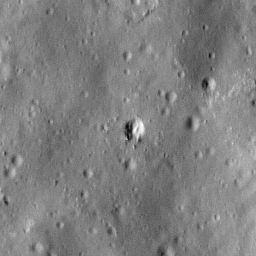
Pit: Rutherfurd 1a
Host crater: Rutherfurd
Host type: impact_melt
Lunar coordinates: latitude -60.779, longitude 348.188